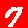
Digit: 7